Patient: sex M, age 81
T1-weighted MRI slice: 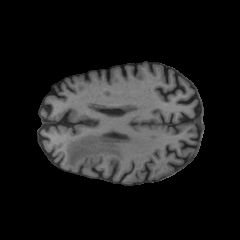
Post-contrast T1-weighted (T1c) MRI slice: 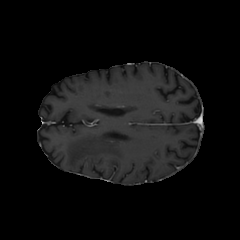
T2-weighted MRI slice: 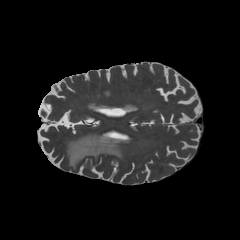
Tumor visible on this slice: yes
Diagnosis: Glioblastoma, IDH-wildtype
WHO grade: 4